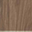
Piece: xx